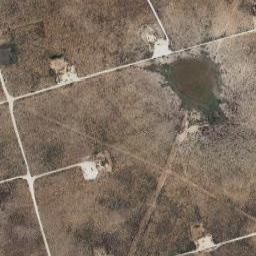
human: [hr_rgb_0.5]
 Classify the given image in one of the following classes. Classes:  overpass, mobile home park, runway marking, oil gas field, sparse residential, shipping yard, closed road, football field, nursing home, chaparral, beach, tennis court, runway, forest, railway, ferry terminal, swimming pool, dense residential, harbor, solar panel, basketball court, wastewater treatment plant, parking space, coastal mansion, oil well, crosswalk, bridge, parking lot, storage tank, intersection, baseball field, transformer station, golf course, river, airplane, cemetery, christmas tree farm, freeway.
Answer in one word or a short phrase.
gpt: oil gas field